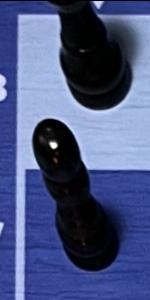
Label: Pawn_Black